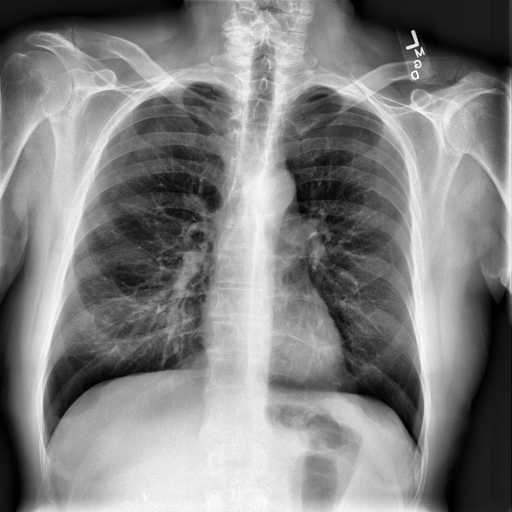
Finding: NORMAL